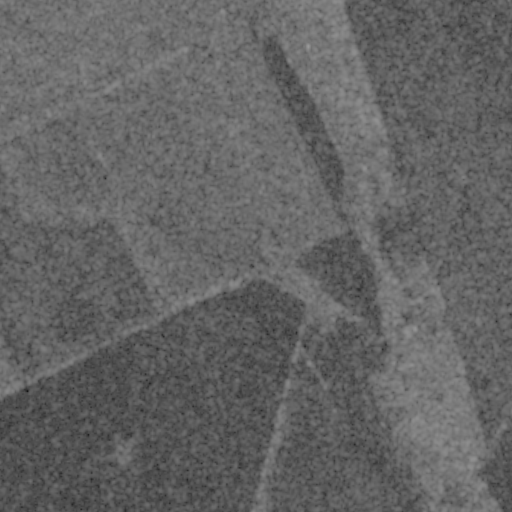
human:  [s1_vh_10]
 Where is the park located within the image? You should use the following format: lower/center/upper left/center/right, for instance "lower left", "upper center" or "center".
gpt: The park is located in the center right of the image.
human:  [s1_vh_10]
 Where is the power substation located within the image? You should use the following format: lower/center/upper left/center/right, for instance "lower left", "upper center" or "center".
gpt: The power substation is located in the center of the image.
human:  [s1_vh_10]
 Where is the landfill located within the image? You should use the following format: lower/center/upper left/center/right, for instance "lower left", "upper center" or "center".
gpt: There is no landfill in the image.

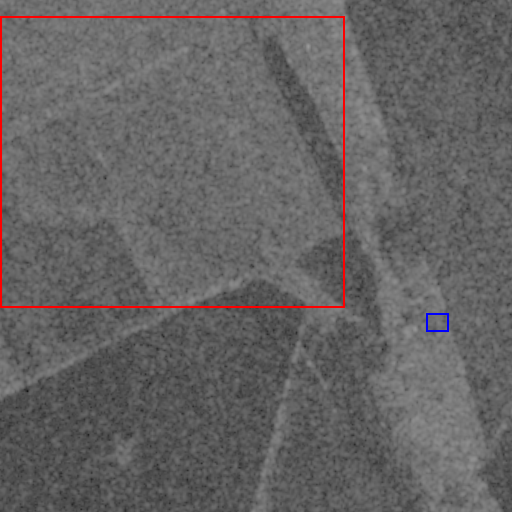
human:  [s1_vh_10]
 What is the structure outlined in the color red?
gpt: The structure outlined in red is a crop field.
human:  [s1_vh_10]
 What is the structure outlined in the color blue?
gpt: The structure outlined in blue is a park.
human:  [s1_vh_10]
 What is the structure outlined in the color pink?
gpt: There is no pink outline.